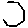
Label: hexagon